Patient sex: M
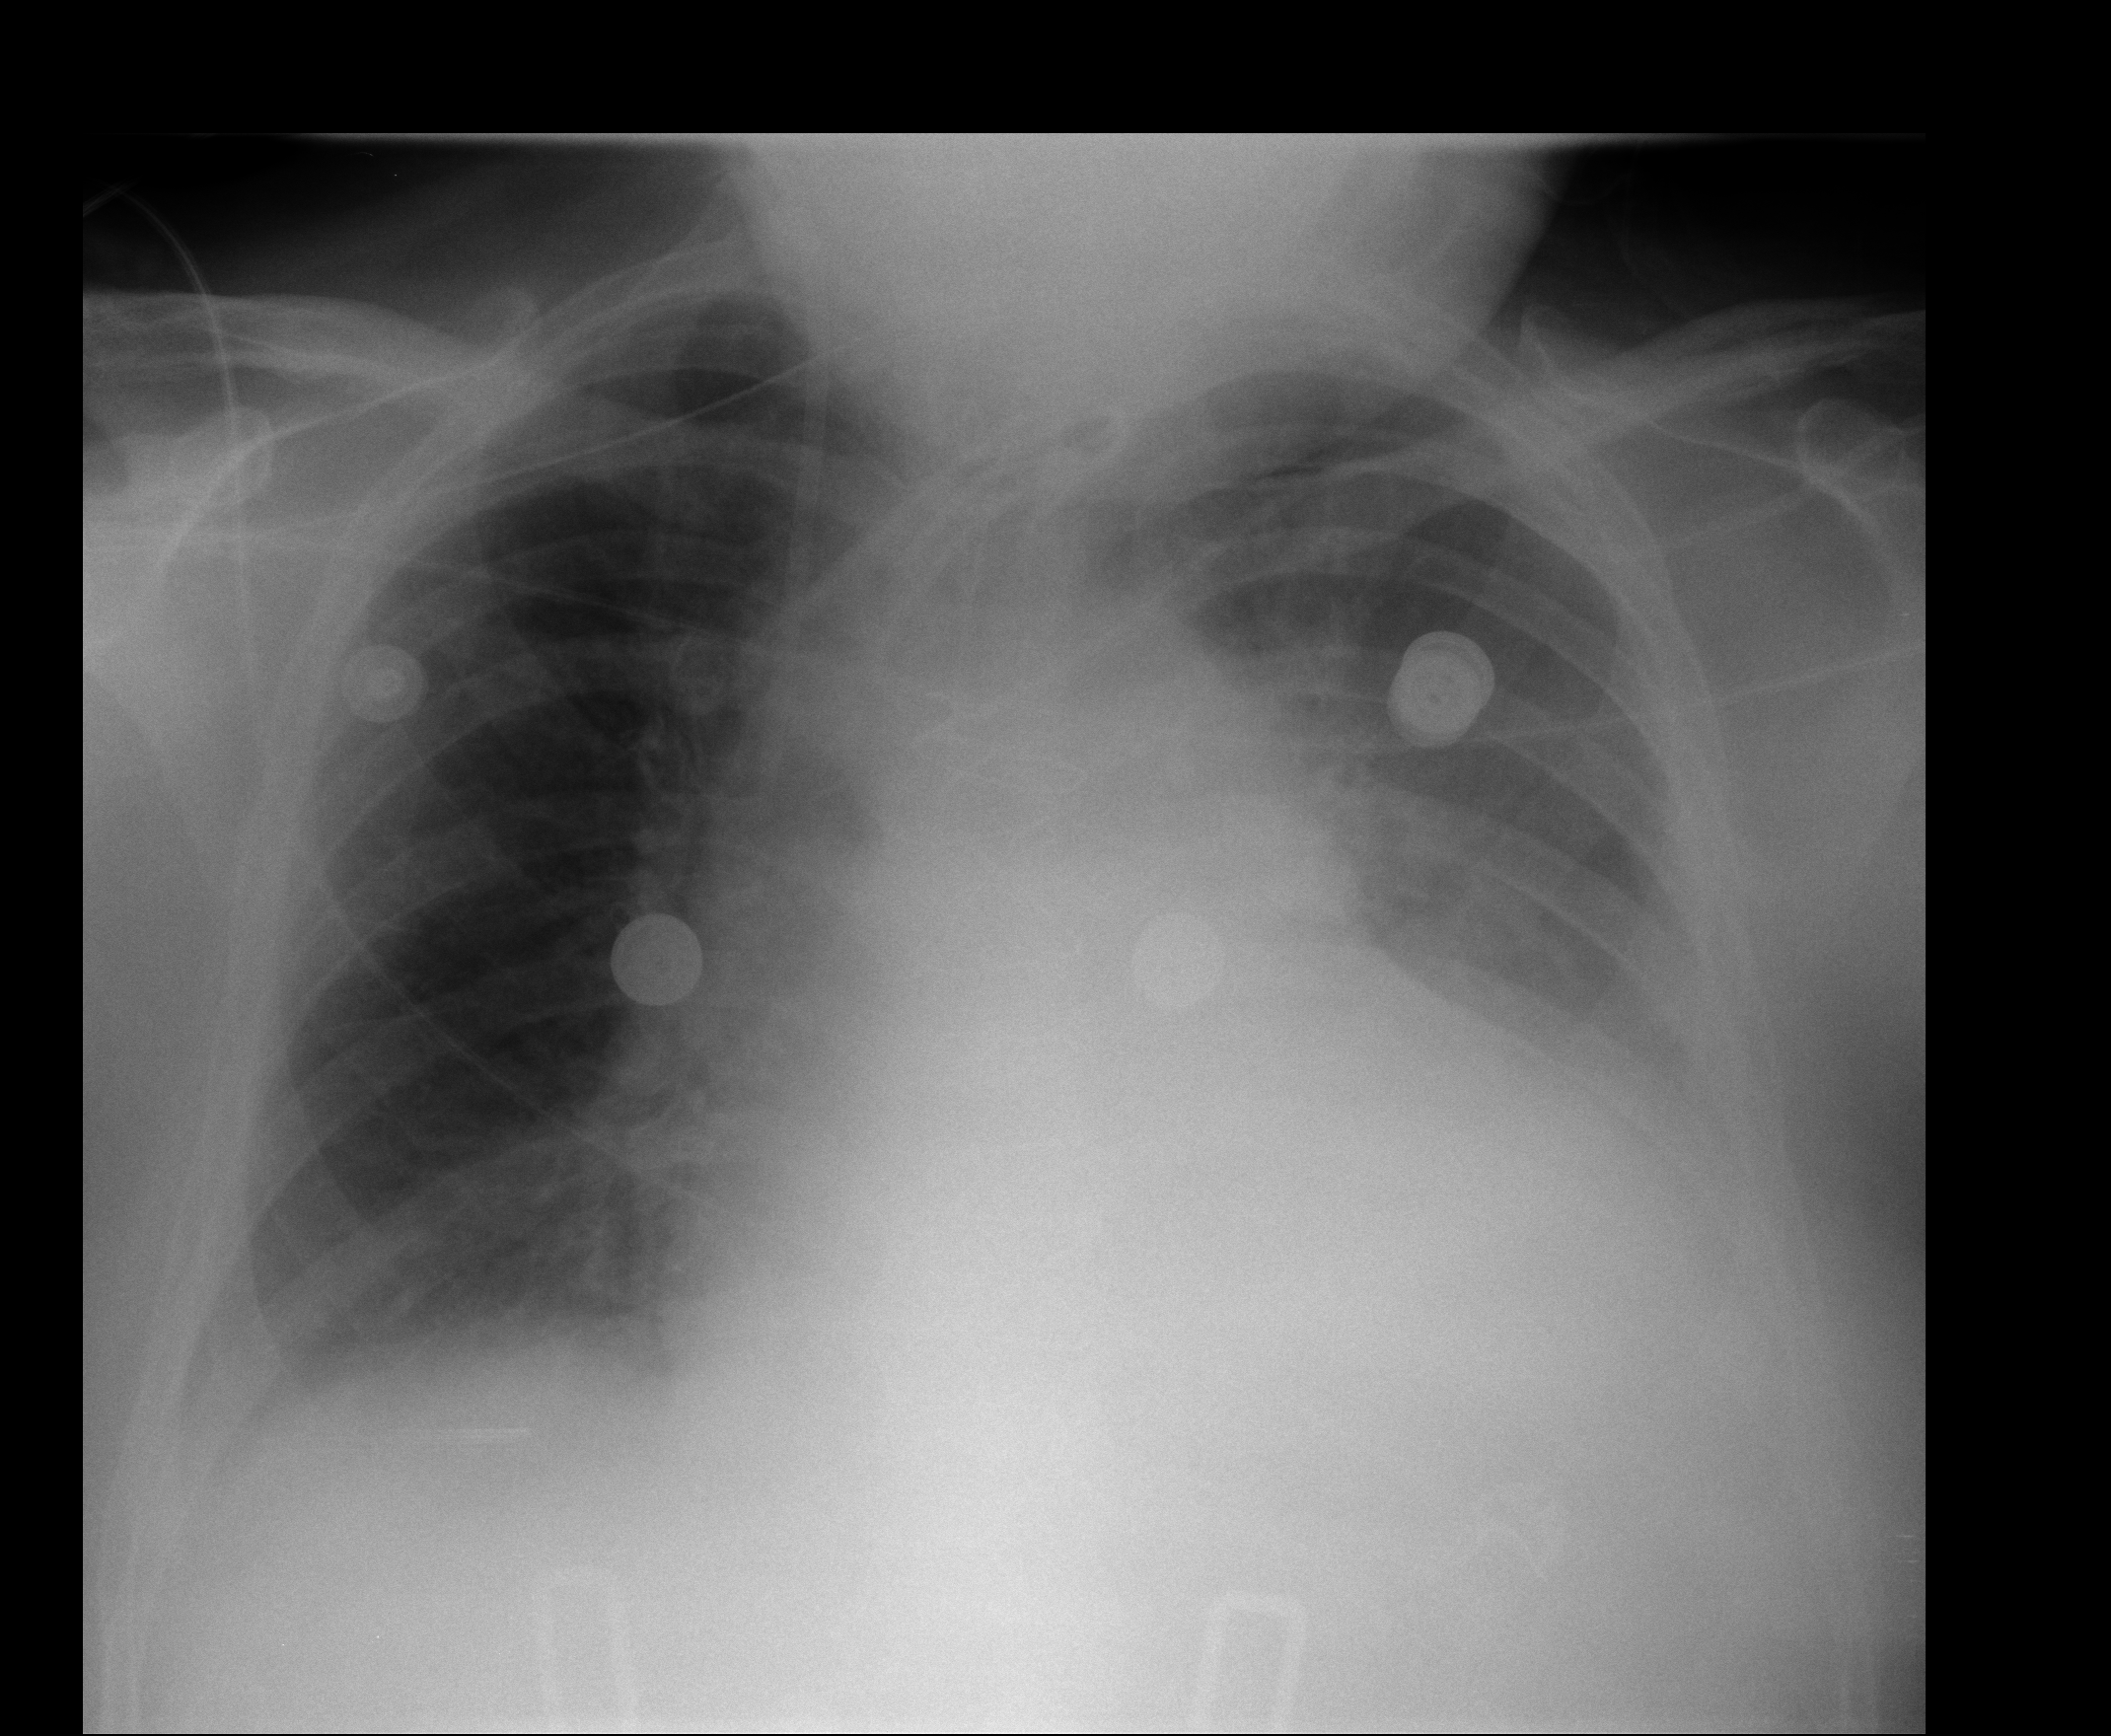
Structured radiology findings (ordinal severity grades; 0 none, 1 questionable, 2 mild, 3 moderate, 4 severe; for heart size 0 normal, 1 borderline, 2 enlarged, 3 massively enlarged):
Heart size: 2
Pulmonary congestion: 2
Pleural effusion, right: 2
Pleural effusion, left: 3
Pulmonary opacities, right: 0
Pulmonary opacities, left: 0
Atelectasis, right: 2
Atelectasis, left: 2